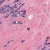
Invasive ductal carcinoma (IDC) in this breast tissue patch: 1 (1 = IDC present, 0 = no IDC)